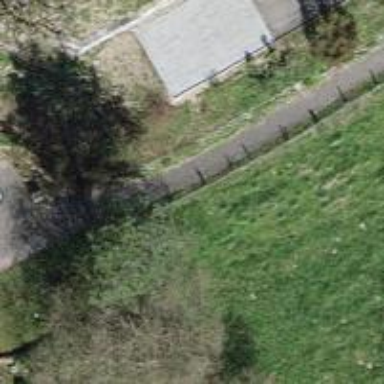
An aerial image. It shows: Footway.